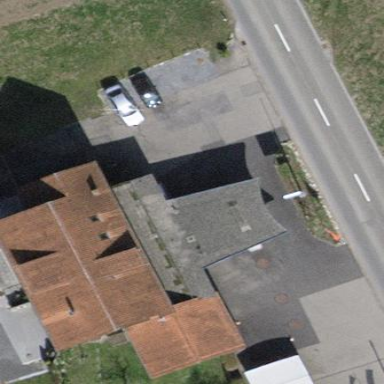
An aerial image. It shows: Fuel station.